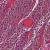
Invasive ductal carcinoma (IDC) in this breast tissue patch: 0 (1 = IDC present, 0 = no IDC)